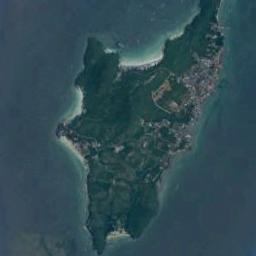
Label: island